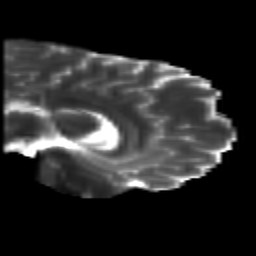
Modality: T2w
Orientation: sagittal
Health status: healthy
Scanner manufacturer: siemens
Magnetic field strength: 3 T
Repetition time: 10 s
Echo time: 0.092 s